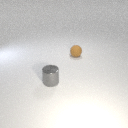
small brown rubber sphere behind small gray metal cylinder